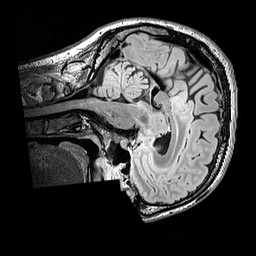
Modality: FLAIR
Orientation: sagittal
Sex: male
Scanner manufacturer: siemens
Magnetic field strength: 3 T
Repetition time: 5 s
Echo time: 0.395 s